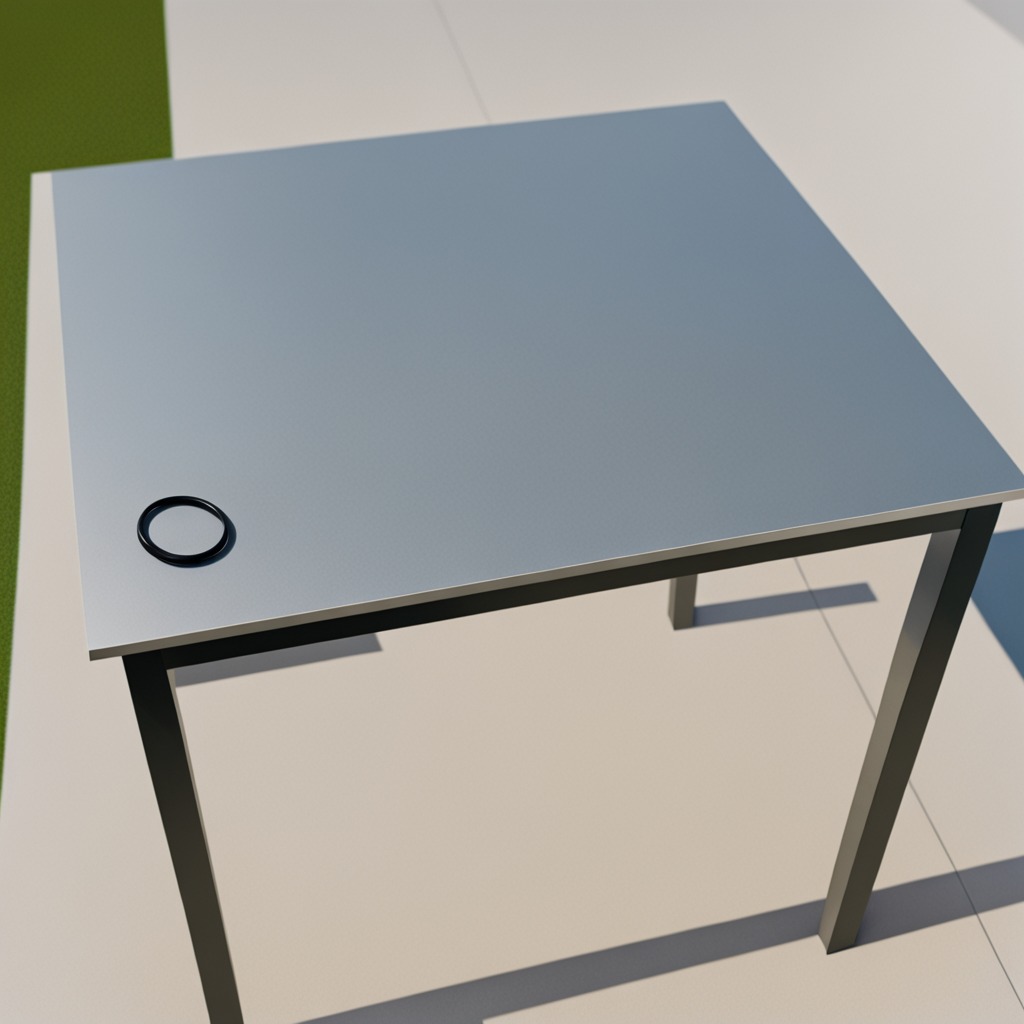
A rubber O-ring is lying on the table.